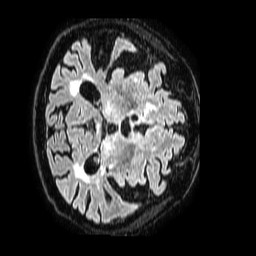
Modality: FLAIR
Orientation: axial
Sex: male
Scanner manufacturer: philips
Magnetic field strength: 1.5 T
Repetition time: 4.8 s
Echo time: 0.3 s